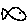
Label: fish